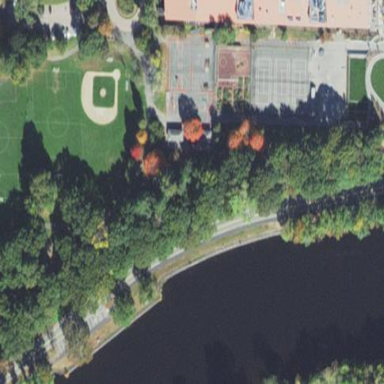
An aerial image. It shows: Park.